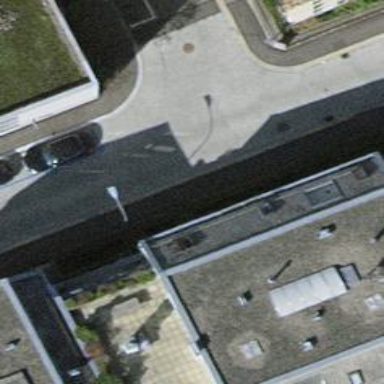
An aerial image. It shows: Residential road with asphalt surface. There are sidewalks on both sides and opposite cycleway.